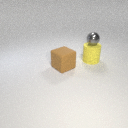
large yellow rubber cylinder to the right of large brown rubber cube